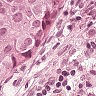
Metastatic tissue present: yes